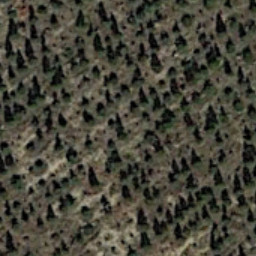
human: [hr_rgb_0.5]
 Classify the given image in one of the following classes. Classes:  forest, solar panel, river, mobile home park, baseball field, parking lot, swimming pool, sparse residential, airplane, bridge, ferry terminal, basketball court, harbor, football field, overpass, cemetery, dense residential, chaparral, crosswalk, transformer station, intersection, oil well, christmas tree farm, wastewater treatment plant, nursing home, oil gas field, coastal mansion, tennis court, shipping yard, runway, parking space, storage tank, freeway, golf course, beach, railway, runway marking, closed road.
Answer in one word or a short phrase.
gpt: christmas tree farm